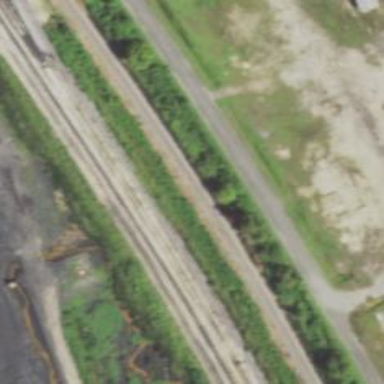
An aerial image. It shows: Railway siding with rails.